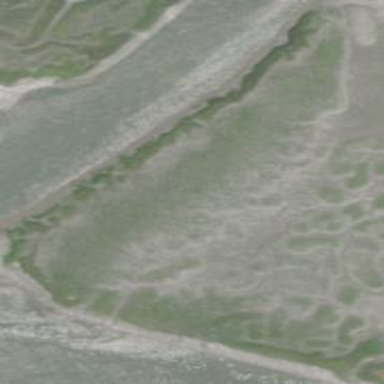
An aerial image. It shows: Tidal marsh wetland.